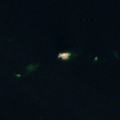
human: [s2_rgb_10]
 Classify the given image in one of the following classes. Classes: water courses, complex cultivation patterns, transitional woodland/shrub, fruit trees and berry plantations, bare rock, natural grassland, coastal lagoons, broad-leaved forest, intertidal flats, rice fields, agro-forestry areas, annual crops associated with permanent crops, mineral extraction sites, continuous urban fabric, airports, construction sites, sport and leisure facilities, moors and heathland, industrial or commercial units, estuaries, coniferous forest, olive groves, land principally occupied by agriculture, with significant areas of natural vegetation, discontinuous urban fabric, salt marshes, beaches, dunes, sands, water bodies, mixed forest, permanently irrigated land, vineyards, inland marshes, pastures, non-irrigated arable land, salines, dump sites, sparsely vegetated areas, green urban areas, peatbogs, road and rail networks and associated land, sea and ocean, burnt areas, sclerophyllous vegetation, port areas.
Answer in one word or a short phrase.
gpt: sea and ocean